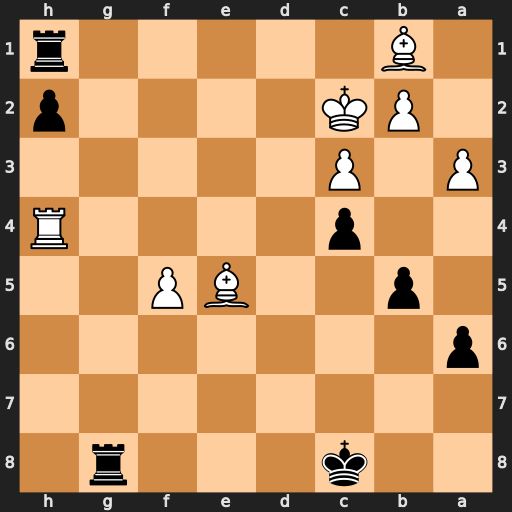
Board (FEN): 2k3r1/8/p7/1p2BP2/2p4R/P1P5/1PK4p/1B5r
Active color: b
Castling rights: -
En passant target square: -
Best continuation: Rg2#